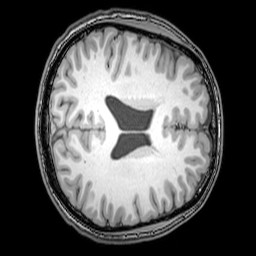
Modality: T1w
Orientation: axial
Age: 25
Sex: male
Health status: healthy
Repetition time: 0.081 s
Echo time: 0.037 s